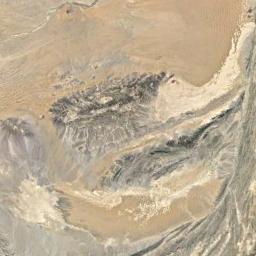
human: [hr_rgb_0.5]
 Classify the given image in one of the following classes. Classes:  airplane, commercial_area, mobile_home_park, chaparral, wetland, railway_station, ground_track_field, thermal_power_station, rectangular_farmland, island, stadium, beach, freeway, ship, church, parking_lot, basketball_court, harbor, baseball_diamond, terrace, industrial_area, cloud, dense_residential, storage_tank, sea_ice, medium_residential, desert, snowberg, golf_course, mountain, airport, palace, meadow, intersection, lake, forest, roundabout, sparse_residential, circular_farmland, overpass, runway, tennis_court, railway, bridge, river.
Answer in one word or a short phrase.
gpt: desert